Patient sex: M
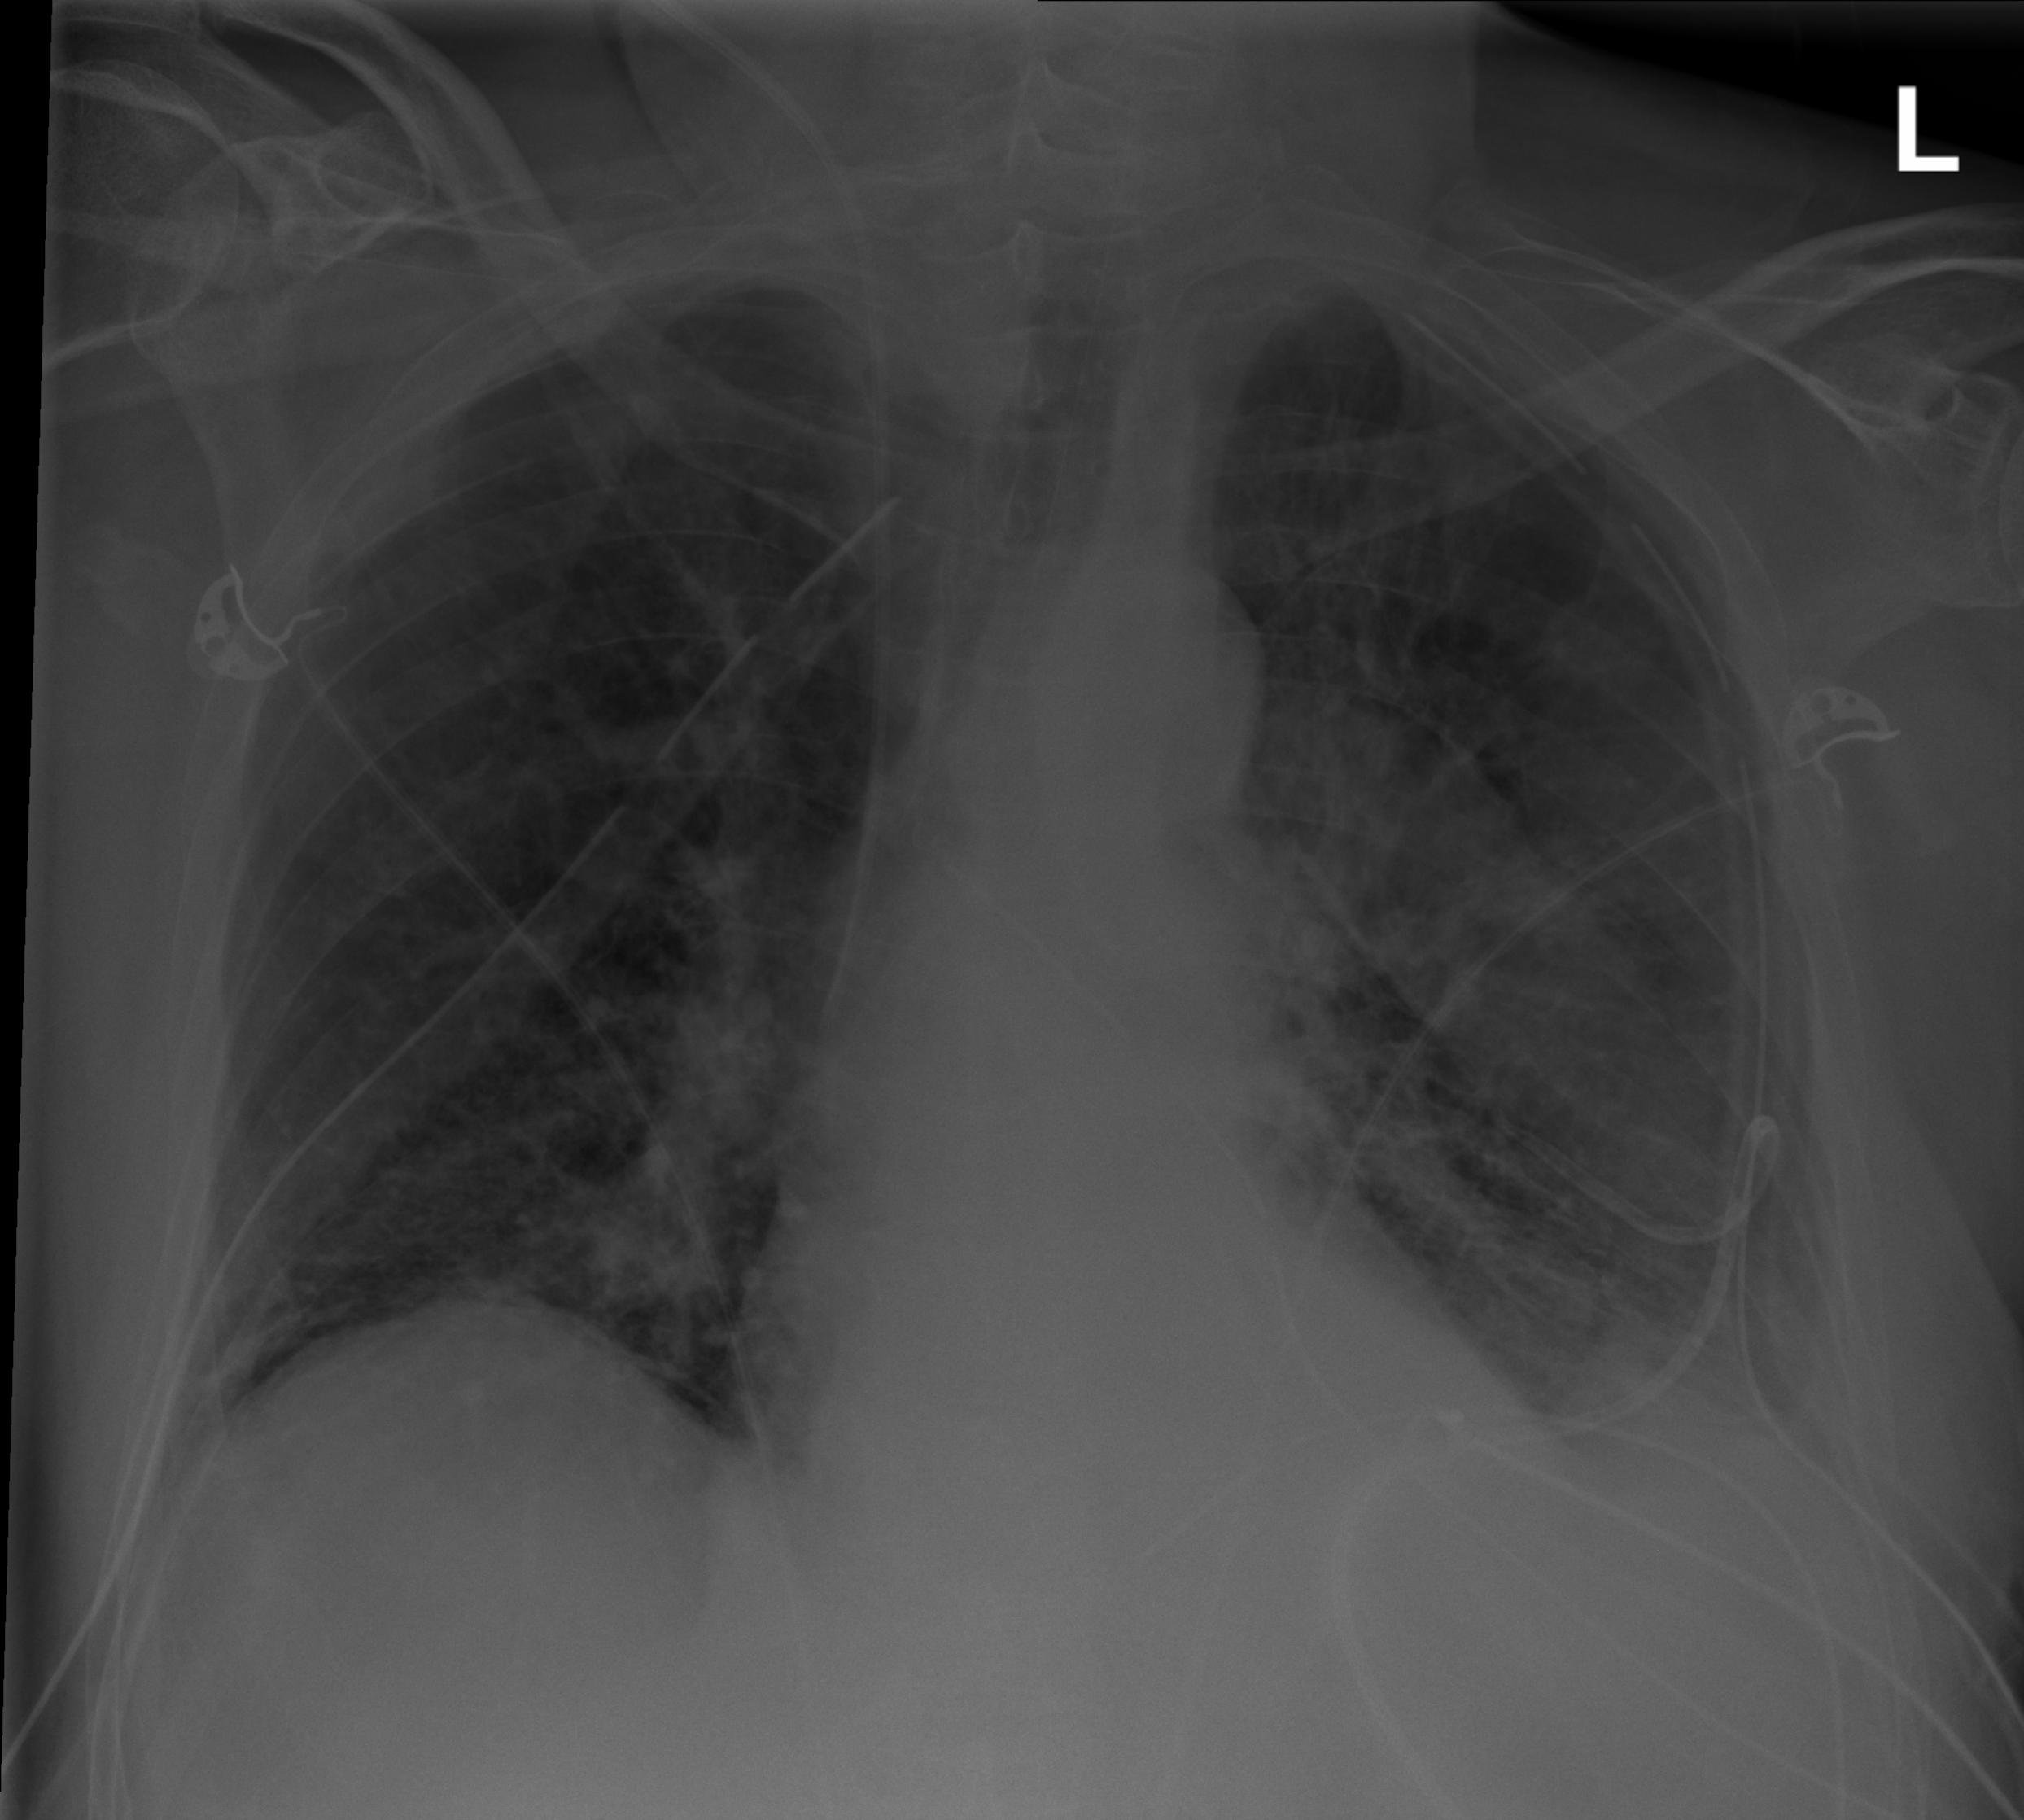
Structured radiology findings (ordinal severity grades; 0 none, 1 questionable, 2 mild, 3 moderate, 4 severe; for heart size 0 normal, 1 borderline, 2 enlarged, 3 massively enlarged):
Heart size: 2
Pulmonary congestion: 2
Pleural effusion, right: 0
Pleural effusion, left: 2
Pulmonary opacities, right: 3
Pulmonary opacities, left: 3
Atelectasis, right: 2
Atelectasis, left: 3